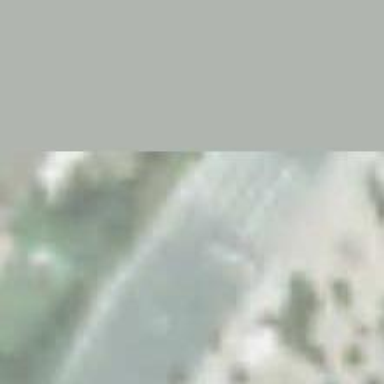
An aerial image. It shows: Marked crossing on the road.